Question: As you can see in this image

I have 13 records on my DB but the pager says it has only 1 page (with 10 rows), which is not correct.
Relevant part of the code from my .js
'''
function cria(){
$("#grid").jqGrid({
datatype: 'json',
url: 'json.jsp',
jsonReader: {repeatitems: false},
pager: '#paginado',
rowNum: 10,
rowList: [10,20,30],
emptyrecords: "Nao ha registros.",
recordtext: "Registros {0} - {1} de {2}",
pgtext: "Pagina {0} de {1}",
colNames:['Codigo','Descricao'],
colModel:[
{name:'codigo', width:80, sorttype:"int", sortable: true, editable: false},
{name:'descricao', width:120, sortable: true, editable: true, editrules:{required:true}}
],
viewrecords: true,
editurl:"dadosGrid.jsp?edit=true",
caption: "Grupos",
hiddengrid: true
});
$("#grid").jqGrid('navGrid','#paginado',{},
{edit:true,url:"Adm?aux=edit",closeAfterEdit:true,reloadAfterSubmit:true},
{add:true,url:"Adm?aux=add",closeAfterAdd:true,reloadAfterSubmit:true},
{del:false},
{search:true},
{refresh:true});
};
'''
Relevant part of the code from my .jsp
'''
String json = "[";
for (UserAux user : users ){
json += "{";
json += ""codigo":""+user.getCod()+"",";
json += ""descricao":""+user.getDescricao()+"",";
json += "},";
}
json = json.substring(0,json.length()-1);
json += "]";
out.println(json);
%>
'''
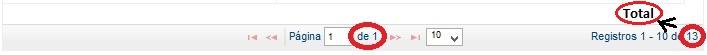
Answer: Default options of jqGrid means that you implements . If you want to returns all data at once from the server (which would be good choice if you have 13 records) you should just add 'loadonce: true' option.
Additionally I would recommend you to add 'gridview: true', 'autoencode: true' and 'height: "auto"' option to your jqGrid. Moreover you should remove 'edit:true', 'del:false', 'search:true' and 'refresh:true' which you use inside of options 'navGrid' because you use there on the wrong place. If you want to specify the options you should specify properties of the second parameter (which is '{}' in your code).